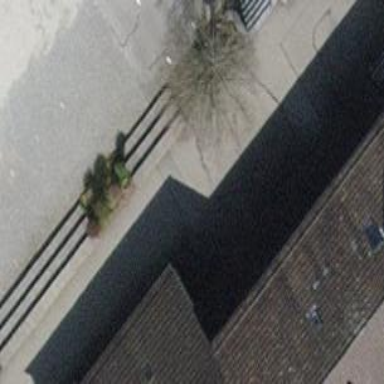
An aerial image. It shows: Concrete steps.